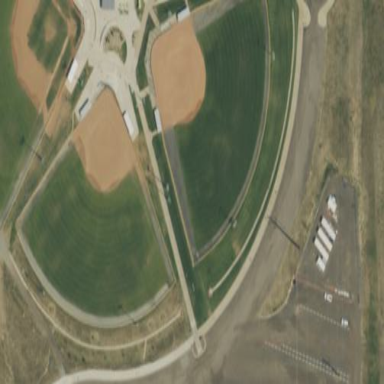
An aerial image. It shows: Baseball pitch for leisure land activities.